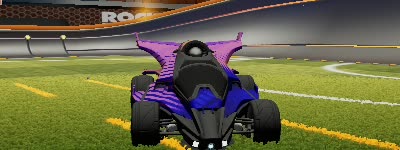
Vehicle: aftershock